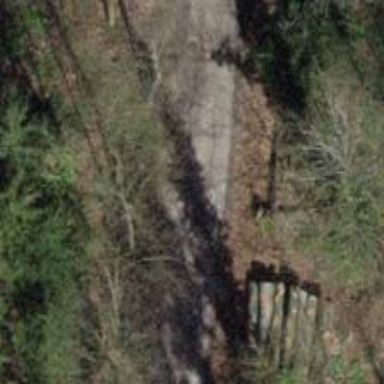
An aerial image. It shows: Path.